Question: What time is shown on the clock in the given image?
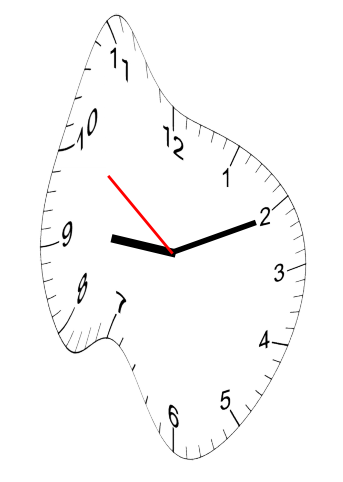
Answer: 09:10:51